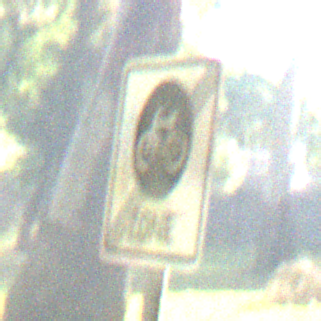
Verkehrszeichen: EndeFahrradzone
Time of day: MorningAfternoon
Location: Outdoor (Nature)
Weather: Clear
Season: NotSpecified
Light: Natural